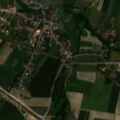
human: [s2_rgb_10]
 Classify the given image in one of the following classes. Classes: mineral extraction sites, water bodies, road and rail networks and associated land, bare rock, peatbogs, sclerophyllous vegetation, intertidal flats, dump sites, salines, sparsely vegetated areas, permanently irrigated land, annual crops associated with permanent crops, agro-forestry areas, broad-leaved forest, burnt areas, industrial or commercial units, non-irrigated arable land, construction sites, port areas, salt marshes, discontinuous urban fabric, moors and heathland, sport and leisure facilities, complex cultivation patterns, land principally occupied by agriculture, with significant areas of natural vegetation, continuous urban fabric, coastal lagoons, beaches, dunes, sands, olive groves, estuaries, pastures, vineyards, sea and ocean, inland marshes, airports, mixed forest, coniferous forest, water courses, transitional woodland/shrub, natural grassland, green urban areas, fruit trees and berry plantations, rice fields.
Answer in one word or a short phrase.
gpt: discontinuous urban fabric, non-irrigated arable land, complex cultivation patterns, land principally occupied by agriculture, with significant areas of natural vegetation